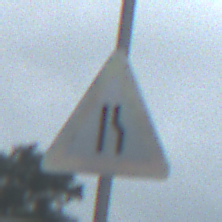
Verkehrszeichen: EinseitigVerengteFahrbahnRechts
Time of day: Midday
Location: Outdoor (Suburban)
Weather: Overcast
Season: NotSpecified
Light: Natural